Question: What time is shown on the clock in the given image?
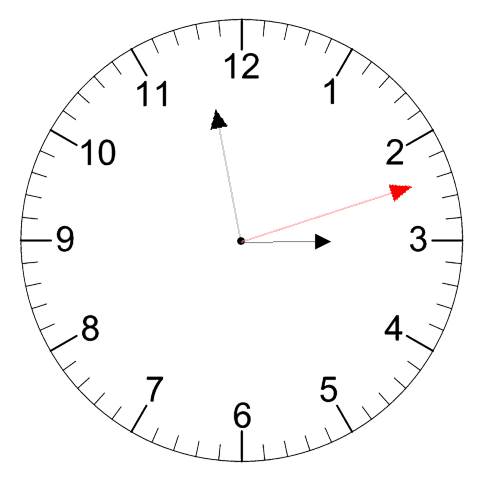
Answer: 02:58:12